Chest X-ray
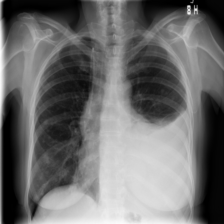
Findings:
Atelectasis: negative
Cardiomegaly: negative
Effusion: positive
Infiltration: negative
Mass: negative
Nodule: positive
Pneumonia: negative
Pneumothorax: negative
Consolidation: negative
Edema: negative
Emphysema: negative
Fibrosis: negative
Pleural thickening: negative
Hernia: negative